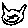
Label: cat